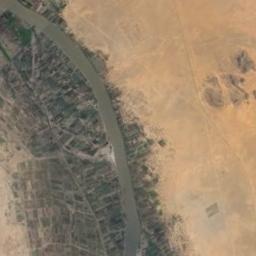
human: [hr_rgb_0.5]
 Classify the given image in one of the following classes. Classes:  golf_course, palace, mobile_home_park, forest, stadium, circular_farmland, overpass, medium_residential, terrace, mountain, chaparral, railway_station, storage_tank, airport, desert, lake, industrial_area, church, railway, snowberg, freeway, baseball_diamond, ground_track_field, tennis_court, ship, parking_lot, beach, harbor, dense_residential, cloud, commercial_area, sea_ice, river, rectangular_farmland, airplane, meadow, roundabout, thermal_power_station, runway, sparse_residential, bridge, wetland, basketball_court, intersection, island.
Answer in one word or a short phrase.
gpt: river